Question: Consider following database model:

And following query code:
'''
using (var context = new DatabaseEntities())
{
return context.Feed.ToHierarchy(f => f.Id_Parent, null);
}
'''
Where 'ToHierarchy' is an extension to 'ObjectSet<TEntity>' as:
'''
public static List<TEntity> ToHierarchy<TEntity, TProperty>(this ObjectSet<TEntity> set, Func<TEntity, TProperty> parentIdProperty, TProperty idRoot) where TEntity : class
{
return set.ToList().Where(f => parentIdProperty(f).Equals(idRoot)).ToList();
}
'''
This would result in example JSON formatted response:
'''
[
{
"Description":"...",
"Details":[ ],
"Id":1,
"Id_Parent":null,
"Title":"...",
"URL":"..."
},
{
"Description":"...",
"Details":[
{
"Description":"...",
"Details":[ ],
"Id":4,
"Id_Parent":3,
"Title":"...",
"URL":"..."
},
{
"Description":"...",
"Details":[
{
"Description":"...",
"Details":[
{
"Description":"...",
"Details":[ ],
"Id":7,
"Id_Parent":6,
"Title":"...",
"URL":"..."
}
],
"Id":6,
"Id_Parent":5,
"Title":"...",
"URL":"..."
}
],
"Id":5,
"Id_Parent":3,
"Title":"...",
"URL":null
}
],
"Id":3,
"Id_Parent":null,
"Title":"...",
"URL":null
}
]
'''
As you may have noticed 'ToHierarchy' method is supposed to (and apparently do indeed) retrieve all rows from a given set (flat) and return hierarchical representation of these as per "parent property".
When I was in the middle of my implementation I quick tried my code and surprisingly it worked! Now, I imagine how weird does this sound to many of you, but I really don't understand why or how that piece of code works, even though I kinda wrote it down on my own...
Could you explain how does it work?
P.S.: if you look closer, 'ToHierarchy' is not near the same as '.Include("Details")'.
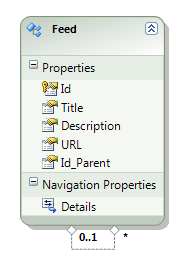
Answer: It works because 'set.ToList' will load all records from the database table to your application and the rest is done be EF and its change tracking mechanism which should ensure correct referencing between related entities.
Btw. you are filtering records in the memory of your application, not in the database. For example if your table contains 10000 records and your filter should return only 10, you will still load all 10000 from the database.
You will find that implementing this with EF is quite hard because EF has no support for hierarchical data. You will always end with bad solution. The only good solution is using stored procedure and some support for hierarchical queries in the database - for example common table expressions (CTE) in SQL server.
I just made this very simple example and it works as I described in comment:
'''
public class SelfReferencing
{
public int Id { get; set; }
public string Name { get; set; }
public SelfReferencing Parent { get; set; }
public ICollection<SelfReferencing> Children { get; set; }
}
public class Context : DbContext
{
public DbSet<SelfReferencing> SelfReferencings { get; set; }
}
public class Program
{
static void Main(string[] args)
{
using (var context = new Context())
{
context.Database.Delete();
context.Database.CreateIfNotExists();
context.SelfReferencings.Add(
new SelfReferencing()
{
Name = "A",
Children = new List<SelfReferencing>()
{
new SelfReferencing()
{
Name = "AA",
Children = new List<SelfReferencing>()
{
new SelfReferencing()
{
Name = "AAA"
}
}
},
new SelfReferencing()
{
Name = "AB",
Children = new List<SelfReferencing>()
{
new SelfReferencing()
{
Name = "ABA"
}
}
}
}
});
context.SaveChanges();
}
using (var context = new Context())
{
context.Configuration.LazyLoadingEnabled = false;
context.Configuration.ProxyCreationEnabled = false;
var data = context.SelfReferencings.ToList();
}
}
}
'''
It uses code first approach but internally it is same as when using EDMX. When I get 'data' I have 5 entities in list and all have correctly configured 'Parent' and 'Children' navigation properties.